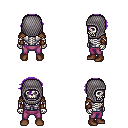
a pixel art fantasy rpg character, male body template, skeleton, leather shoulder armor, magenta pants, purple short bangs hairstyle, chain hood, leather bracers, brown shoes, four views (front, back, left, right), 2x2 character sprite sheet, small pixel art, hard edges, no anti-aliasing